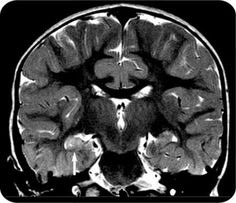
Label: notumor